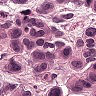
Metastatic tissue present: yes